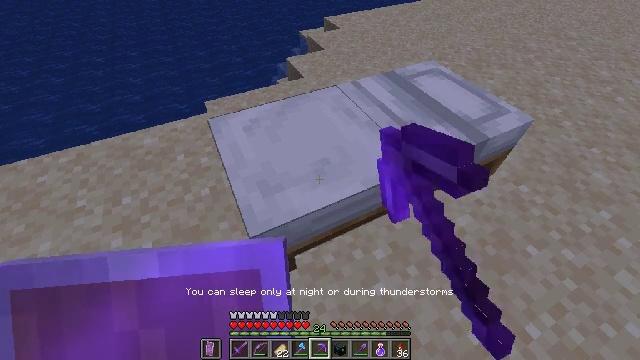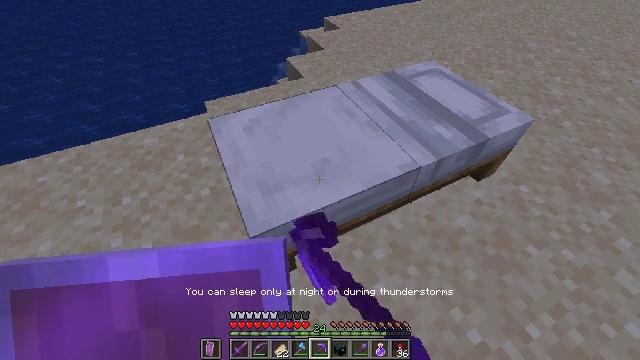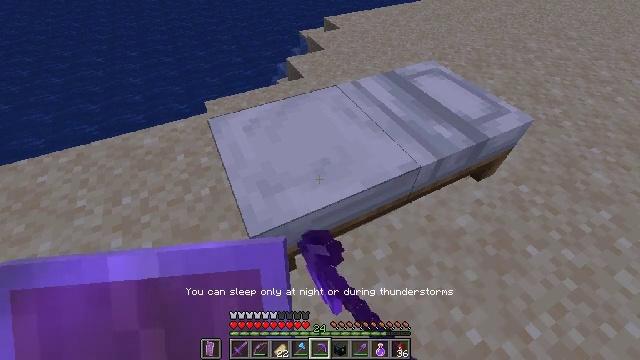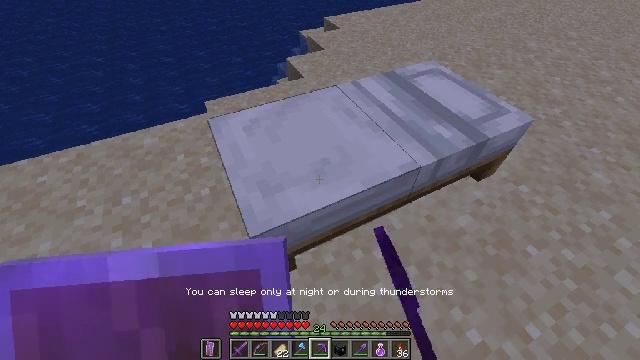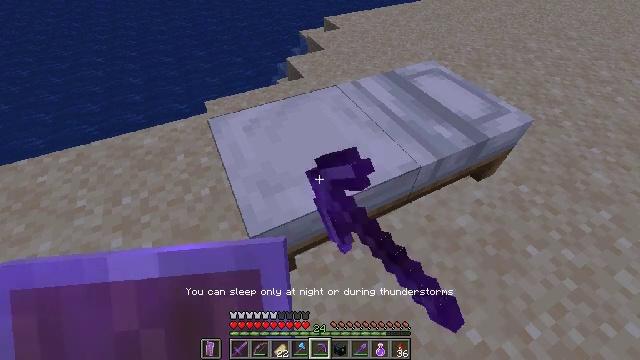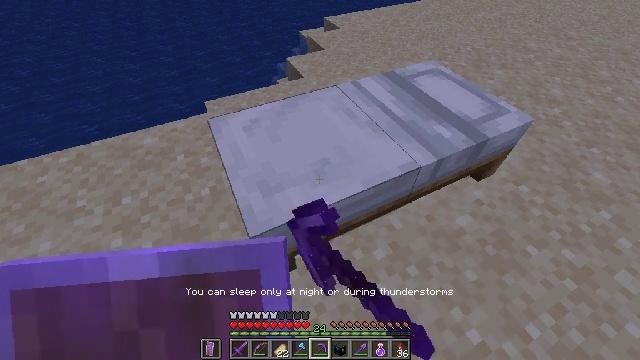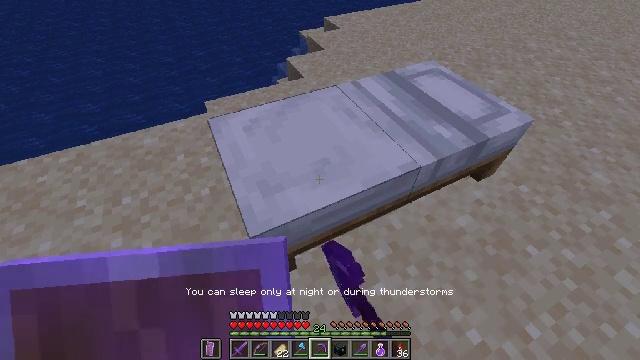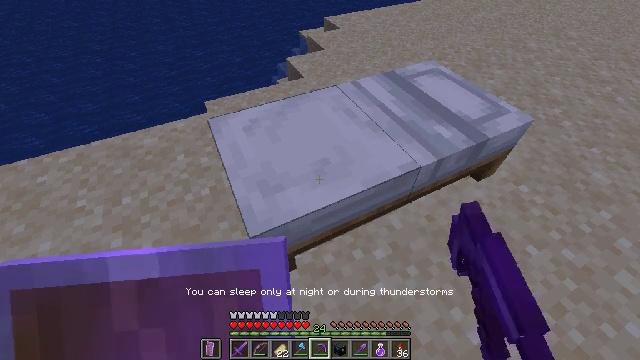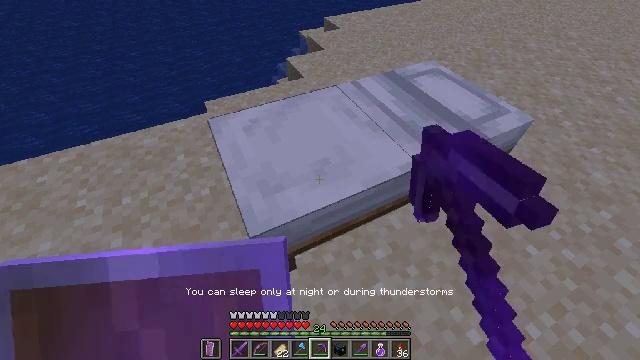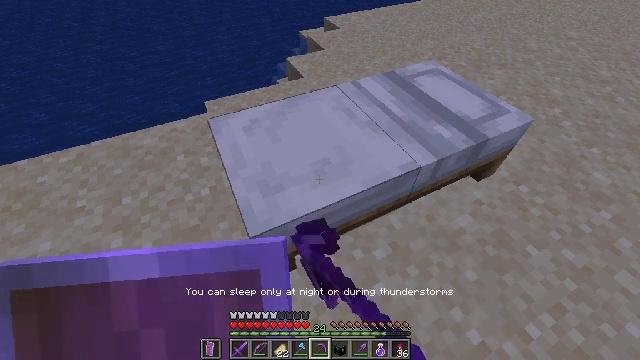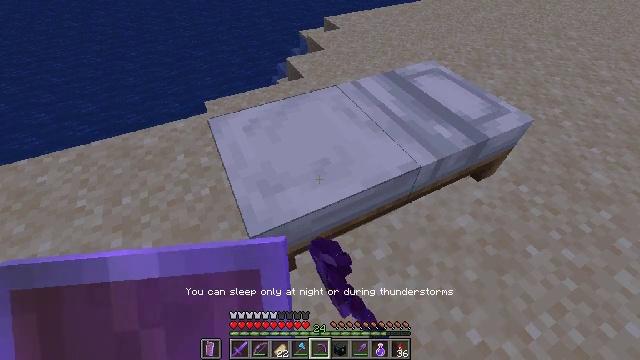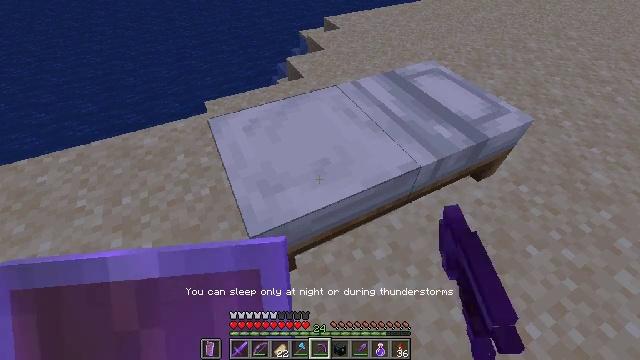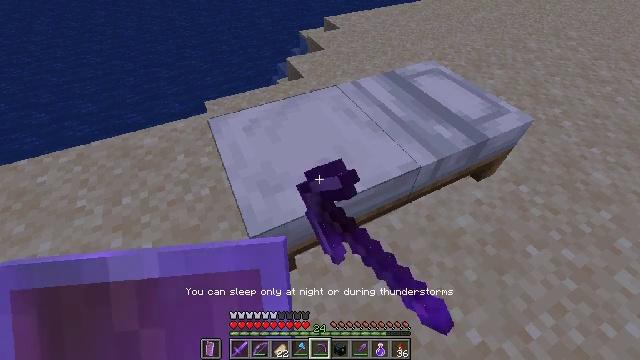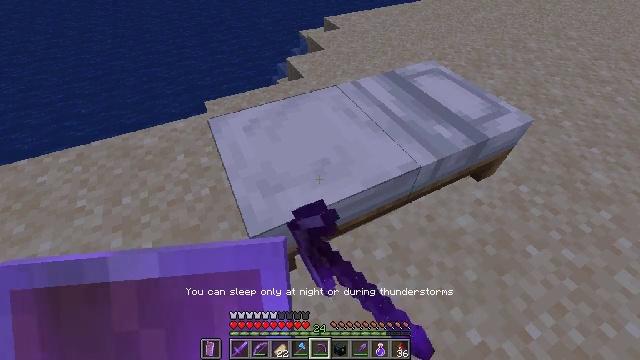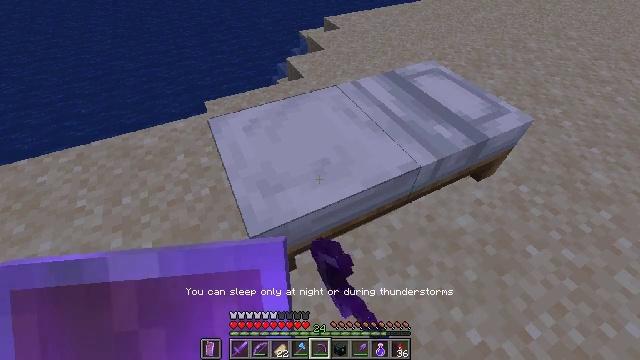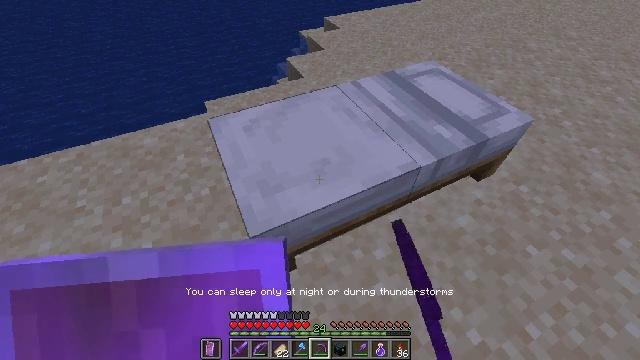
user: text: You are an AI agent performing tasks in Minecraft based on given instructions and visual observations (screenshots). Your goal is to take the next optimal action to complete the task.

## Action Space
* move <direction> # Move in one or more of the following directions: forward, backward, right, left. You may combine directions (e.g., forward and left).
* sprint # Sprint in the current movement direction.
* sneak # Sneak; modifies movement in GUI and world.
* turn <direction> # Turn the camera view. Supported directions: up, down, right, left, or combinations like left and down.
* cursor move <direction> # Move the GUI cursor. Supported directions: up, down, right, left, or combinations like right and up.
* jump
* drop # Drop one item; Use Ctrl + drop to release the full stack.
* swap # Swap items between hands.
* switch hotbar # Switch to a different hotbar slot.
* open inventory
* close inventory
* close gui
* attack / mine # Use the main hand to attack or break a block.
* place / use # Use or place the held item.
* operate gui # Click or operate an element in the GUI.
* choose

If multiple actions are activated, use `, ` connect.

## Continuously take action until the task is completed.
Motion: motion action
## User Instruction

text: Mine the white bed.
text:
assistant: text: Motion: use / place
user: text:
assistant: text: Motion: use / place
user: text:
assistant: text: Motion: use / place
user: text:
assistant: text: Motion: use / place
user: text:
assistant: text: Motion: use / place
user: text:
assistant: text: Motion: use / place
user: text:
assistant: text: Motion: use / place
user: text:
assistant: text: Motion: use / place
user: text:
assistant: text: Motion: use / place
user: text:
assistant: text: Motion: use / place
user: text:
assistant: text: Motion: use / place
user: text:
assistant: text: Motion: use / place
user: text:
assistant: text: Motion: use / place
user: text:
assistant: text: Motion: use / place
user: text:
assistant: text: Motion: use / place
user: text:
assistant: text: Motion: use / place
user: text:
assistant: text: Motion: use / place
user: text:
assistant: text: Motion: use / place
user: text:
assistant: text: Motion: use / place
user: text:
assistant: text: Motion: use / place
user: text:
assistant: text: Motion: use / place
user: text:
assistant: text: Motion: use / place
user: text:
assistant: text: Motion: use / place
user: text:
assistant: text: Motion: use / place
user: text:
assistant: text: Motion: use / place
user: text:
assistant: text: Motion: use / place
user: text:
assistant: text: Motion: use / place
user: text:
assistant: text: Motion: use / place
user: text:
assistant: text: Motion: use / place
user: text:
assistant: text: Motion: use / place